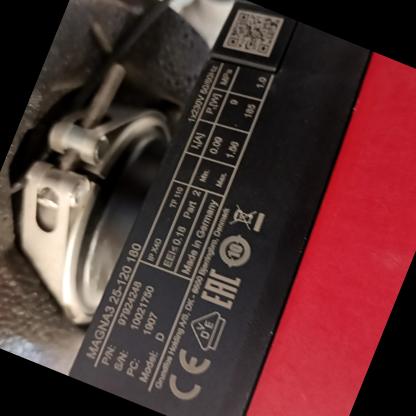
Klasa: tabliczka-znamionowa